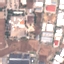
Land use / land cover class: Industrial